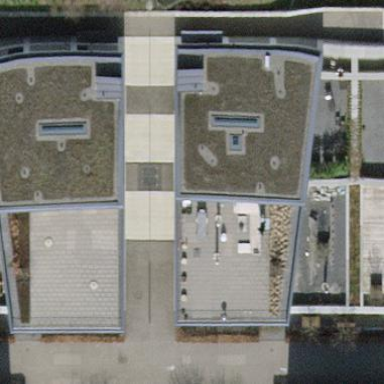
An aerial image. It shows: Building with flat grey roof. The building has light grey color.